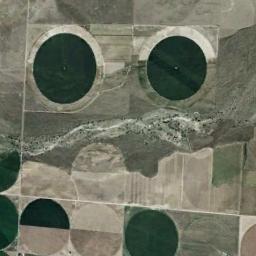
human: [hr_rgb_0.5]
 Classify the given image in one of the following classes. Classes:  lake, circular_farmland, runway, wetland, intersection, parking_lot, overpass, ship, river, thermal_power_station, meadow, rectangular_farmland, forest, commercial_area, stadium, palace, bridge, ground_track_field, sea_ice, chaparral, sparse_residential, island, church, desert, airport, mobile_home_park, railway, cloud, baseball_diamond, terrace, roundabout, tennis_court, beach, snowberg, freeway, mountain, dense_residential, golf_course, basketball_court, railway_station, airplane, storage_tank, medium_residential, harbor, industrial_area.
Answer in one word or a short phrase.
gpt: circular_farmland